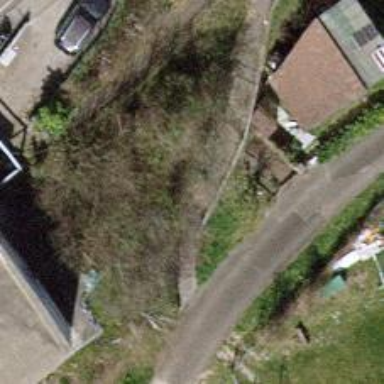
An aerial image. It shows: Road with steps.